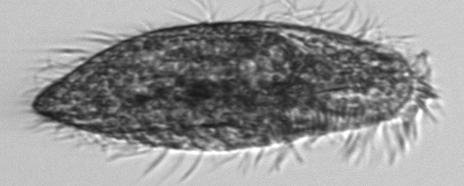
Label: Euplotes_morphotype1